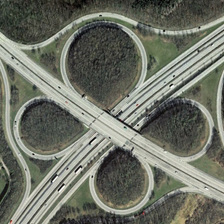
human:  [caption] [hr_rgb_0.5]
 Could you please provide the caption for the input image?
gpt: many trees are near a viaduct shaped four circles .

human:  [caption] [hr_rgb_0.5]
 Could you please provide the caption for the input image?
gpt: many trees are near a viaduct shaped four circles .

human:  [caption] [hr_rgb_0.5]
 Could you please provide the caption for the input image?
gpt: many trees are near a viaduct shaped four circles .

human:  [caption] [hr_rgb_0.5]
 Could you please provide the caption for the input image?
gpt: many trees are near a viaduct shaped four circles .

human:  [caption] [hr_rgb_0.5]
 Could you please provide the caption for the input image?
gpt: many trees are near a viaduct shaped four circles .